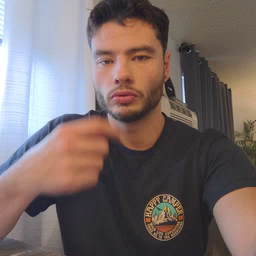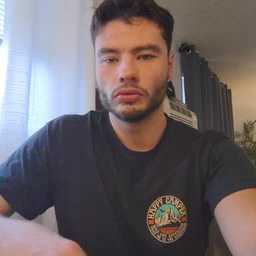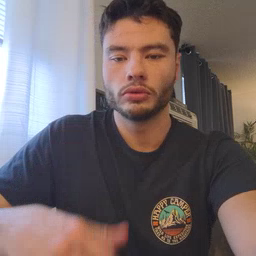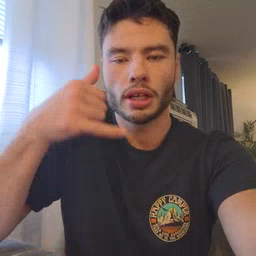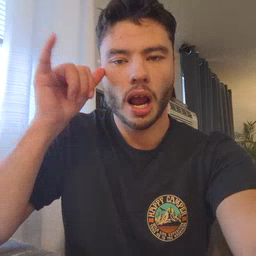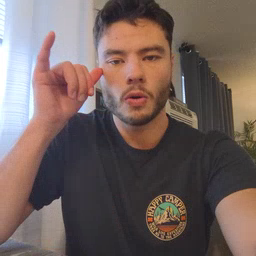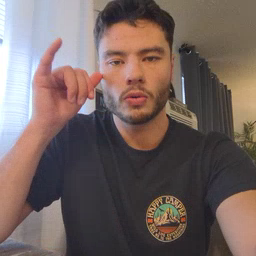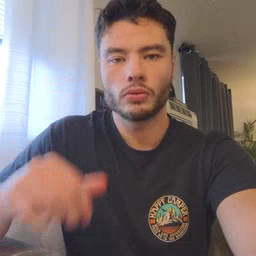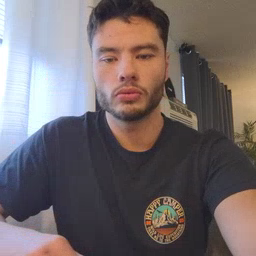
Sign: cow